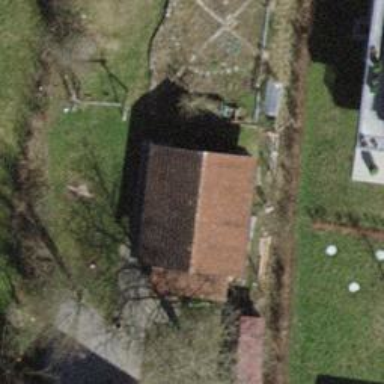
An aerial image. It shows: Building with tiled roof.